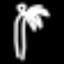
Label: palm tree